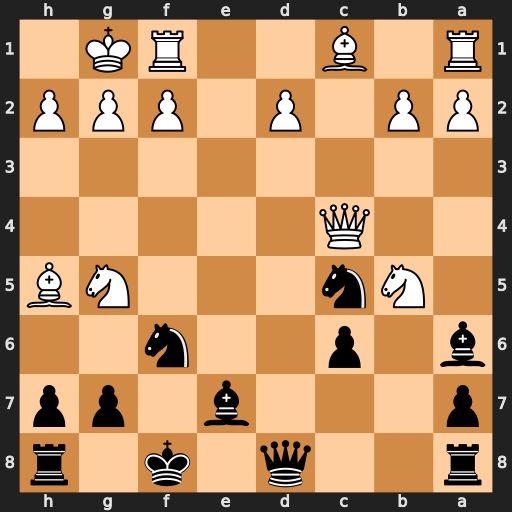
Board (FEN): r2q1k1r/p3b1pp/b1p2n2/1Nn3NB/2Q5/8/PP1P1PPP/R1B2RK1
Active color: b
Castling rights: -
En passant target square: -
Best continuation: Qd5 Qxd5 Nxd5 d4 Bxg5